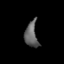
Tissue: lung
Cell type: Epithelial cells
Senescence score: 0.1431
Nuclear area (px): 327
Mean DAPI intensity: 95.63